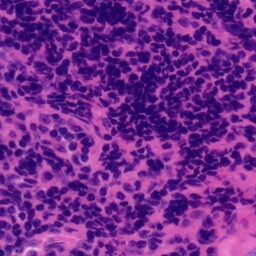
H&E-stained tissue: Tonsil